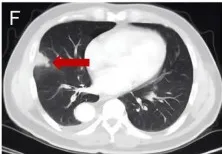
The chest high-resolution computed tomography and pathology of bronchoscopy biopsy. (D-F) The chest high-resolution computed tomography after 1-week antibiotic therapy indicated expanded lesions (Red arrows).
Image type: radiology (ct)